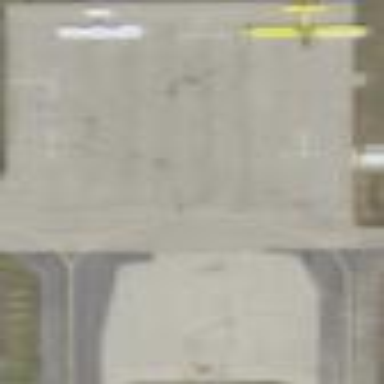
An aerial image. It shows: Apron at the airport.